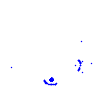
Particle: electron